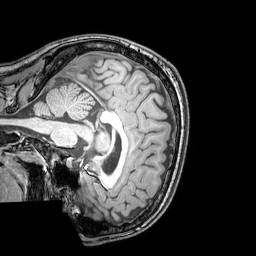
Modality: T1w
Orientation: sagittal
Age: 23
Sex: male
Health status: healthy
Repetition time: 0.081 s
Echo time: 0.037 s